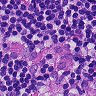
Metastatic tissue present: yes